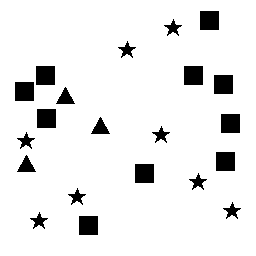
Squares: 10
Triangles: 3
Stars: 8
Total shapes: 21